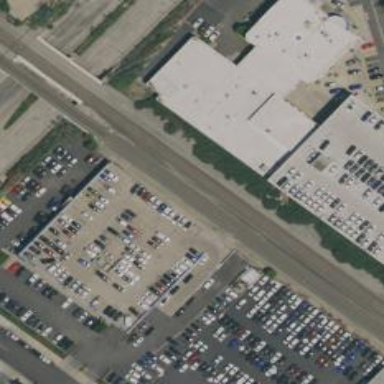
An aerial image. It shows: Commercial building used for car-related activities.